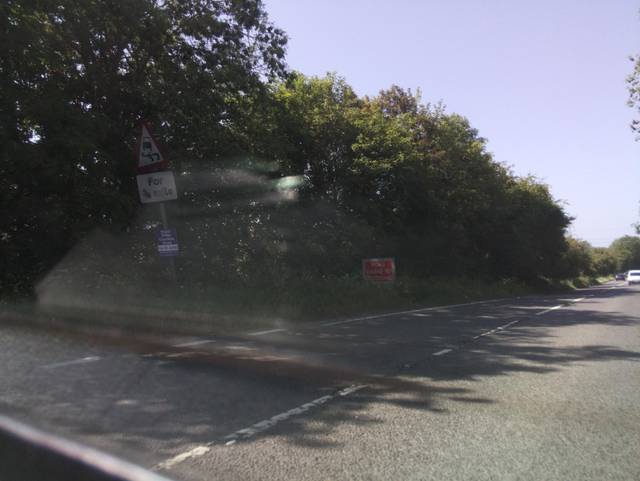
Region: United Kingdom
Coordinates: 51.878, -2.266